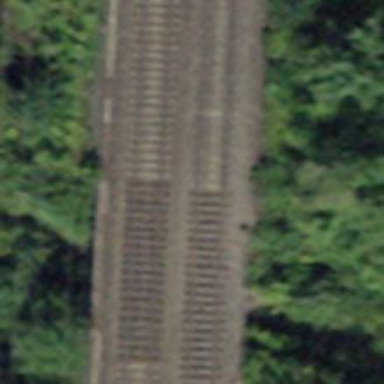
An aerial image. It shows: Bridge over railway with electrified contact lines.